【题型】填空题　【知识点】平面几何　【难度】easy
已知：如图, $D$、$E$、$F$ 分别是 $\triangle ABC$ 的边 $AB$、$AC$、$BC$ 上的点, $DE // BC$, $EF // AB$, $\triangle ADE$、$\triangle EFC$ 的面积分别为 1、4, 四边形 $BFED$ 的面积为 \underline{\hspace{2cm}}。

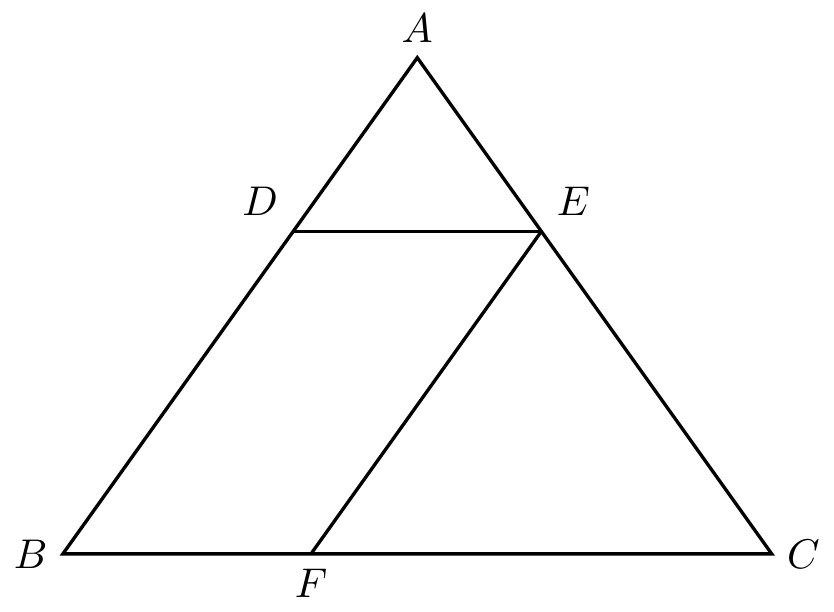
【解答】
解：$\because$ $DE // BC$, $EF // AB$,

$\therefore$ $\angle AED = \angle C$, $\angle A = \angle CEF$,

$\therefore$ $\triangle ADE \sim \triangle EFC$,

$\because$ $\triangle ADE$ 的面积为 1, $\triangle CEF$ 的面积为 4,

$\therefore \frac{AE}{EC} = \sqrt{\frac{S_{\triangle ADE}}{S_{\triangle CEF}}} = \sqrt{\frac{1}{4}} = \frac{1}{2}$,

$\therefore \frac{AE}{AC} = \frac{1}{3}$,

$\because$ $DE // BC$,

$\therefore$ $\triangle ADE \sim \triangle ABC$,

$\frac{S_{\triangle ADE}}{S_{\triangle ABC}} = \left( \frac{AE}{AC} \right)^2 = \frac{1}{9}$,

$\therefore$ $S_{\triangle ABC} = 9S_{\triangle ADE} = 9$,

$\therefore$ $S_{\text{四边形}BFED} = S_{\triangle ABC} - S_{\triangle ADE} - S_{\triangle CEF} = 4$,

故答案为：4。